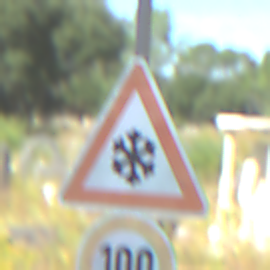
Verkehrszeichen: SchneeOderEisglaette
Zusatzzeichen unten: Geschwindigkeit100
Umgebung: Outdoor, Special
Tageszeit: Midday
Wetter: PartlyCloudy
Licht: Natural
Jahreszeit: NotSpecified
Kontrast: HighContrast